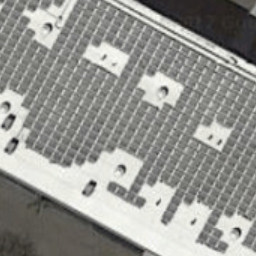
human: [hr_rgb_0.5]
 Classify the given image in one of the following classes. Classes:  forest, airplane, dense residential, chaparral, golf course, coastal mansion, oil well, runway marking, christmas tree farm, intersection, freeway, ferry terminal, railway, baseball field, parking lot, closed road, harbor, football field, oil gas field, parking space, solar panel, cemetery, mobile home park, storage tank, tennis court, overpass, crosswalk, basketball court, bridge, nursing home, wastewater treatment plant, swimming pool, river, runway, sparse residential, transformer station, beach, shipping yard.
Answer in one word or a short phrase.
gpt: solar panel